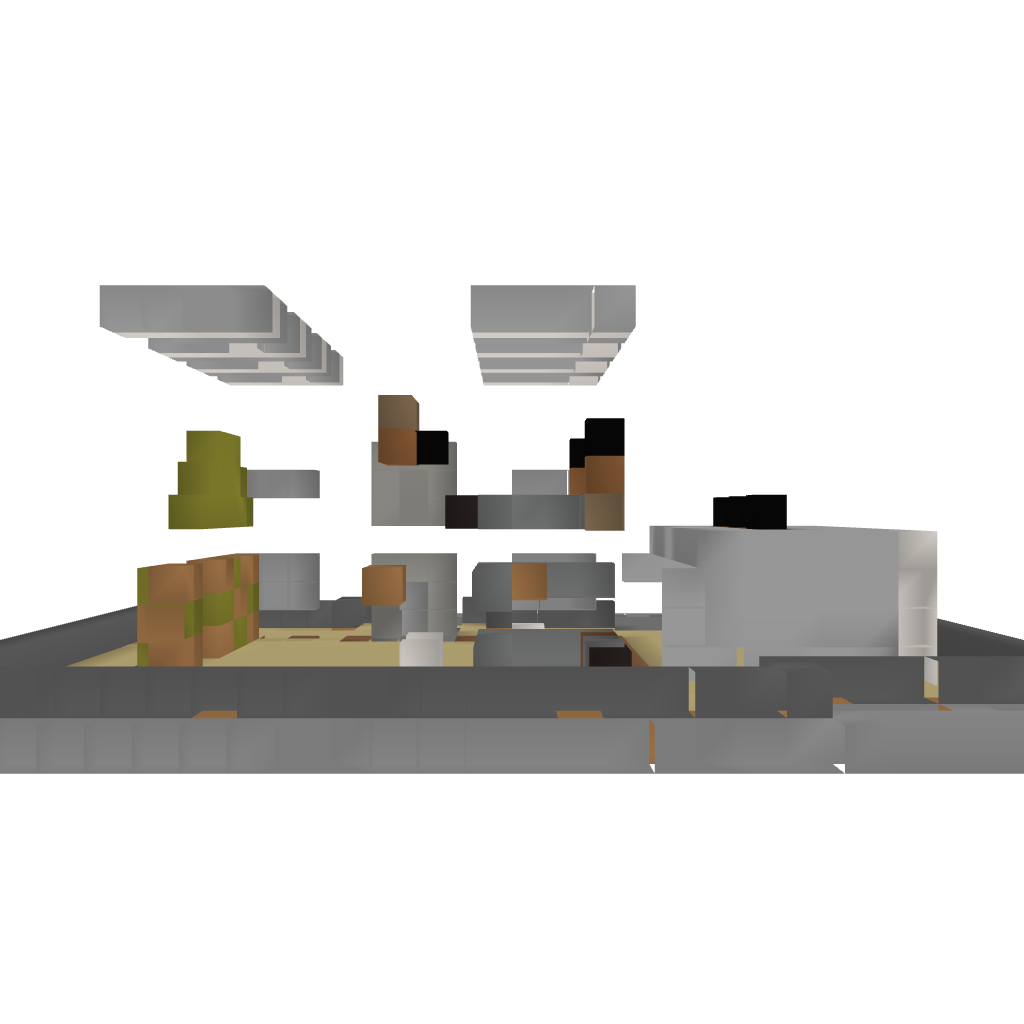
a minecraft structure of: Modern House 005